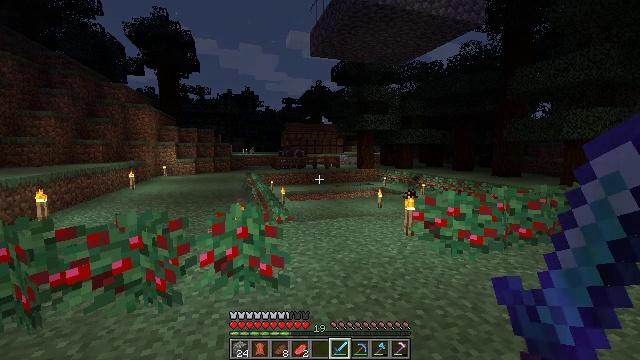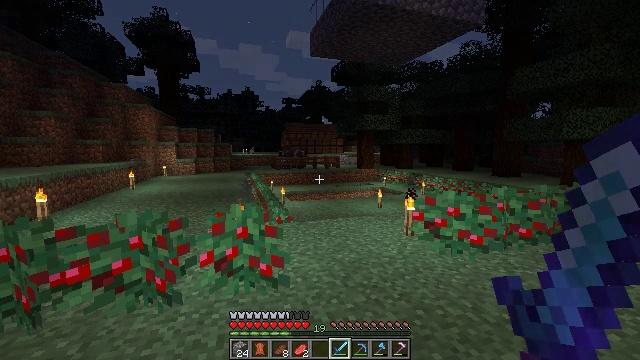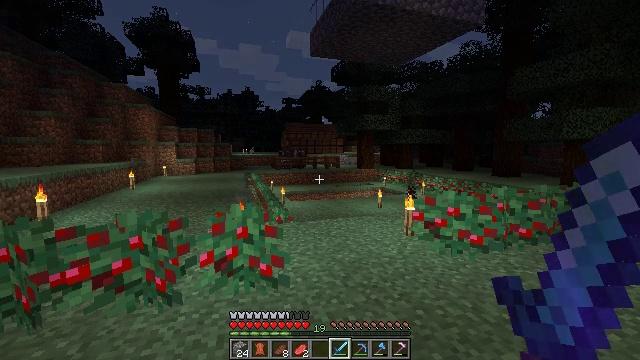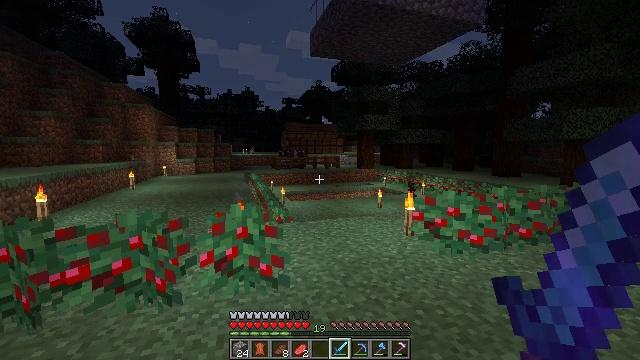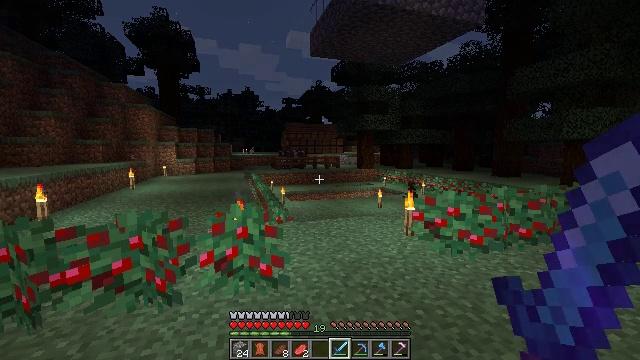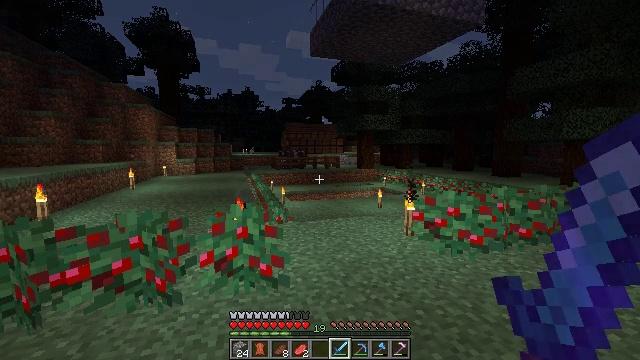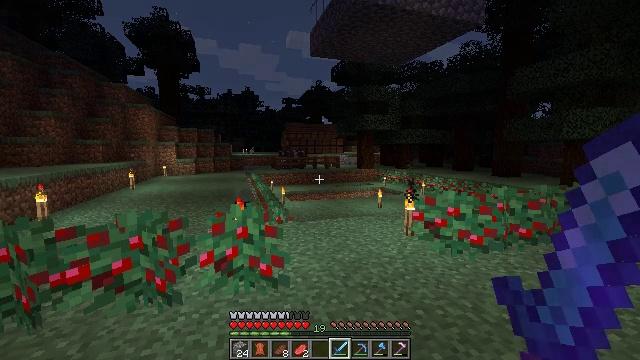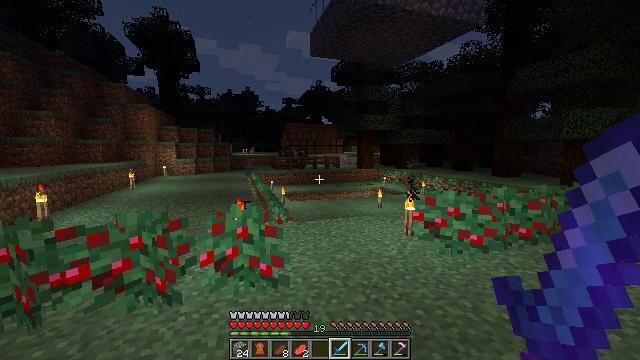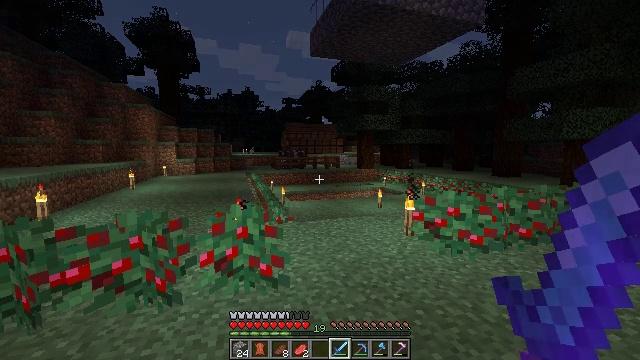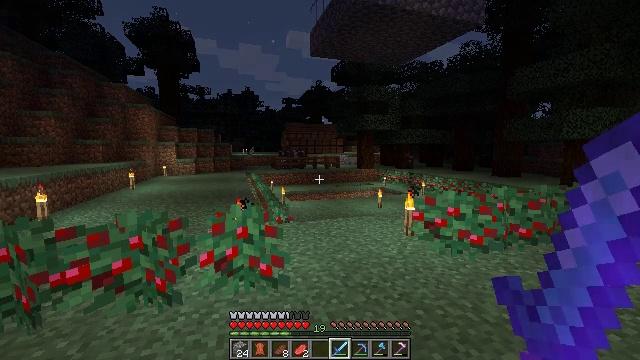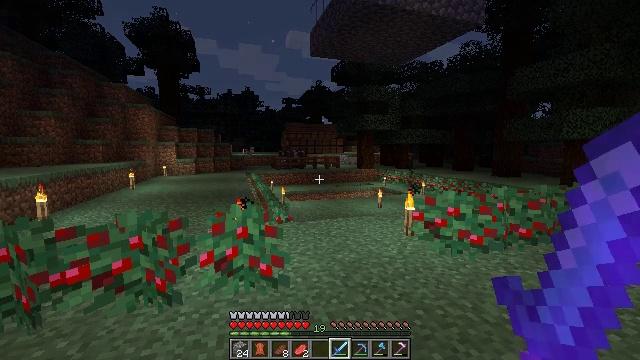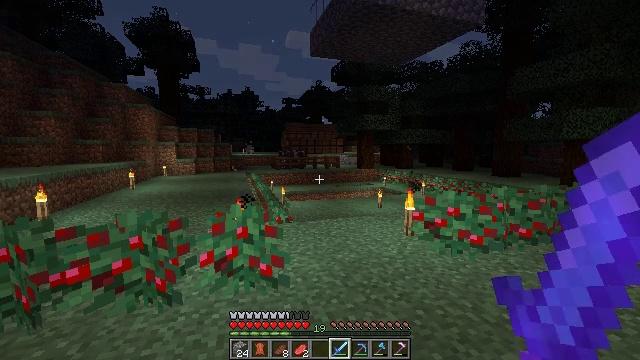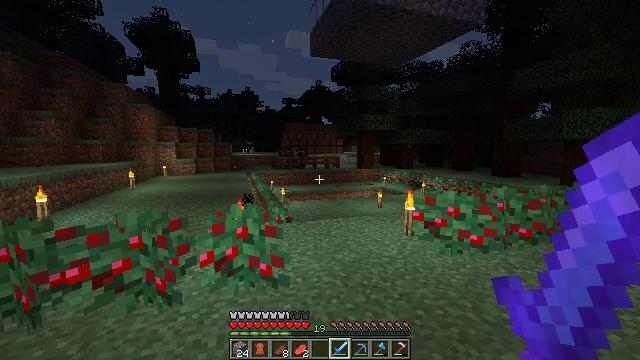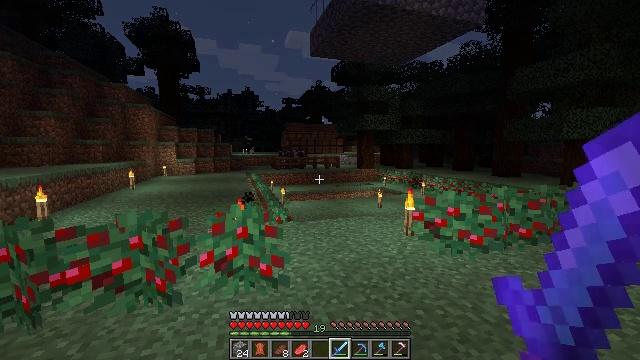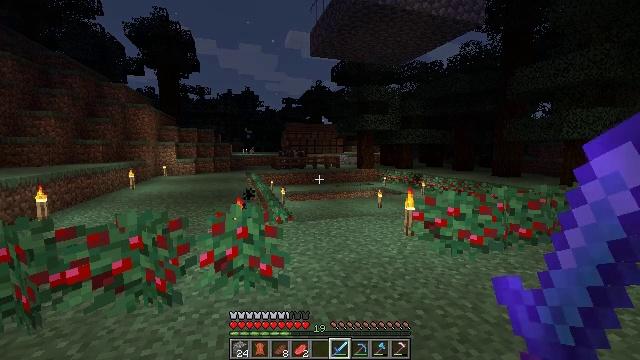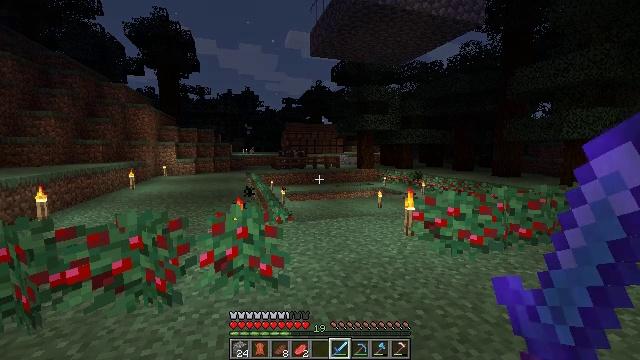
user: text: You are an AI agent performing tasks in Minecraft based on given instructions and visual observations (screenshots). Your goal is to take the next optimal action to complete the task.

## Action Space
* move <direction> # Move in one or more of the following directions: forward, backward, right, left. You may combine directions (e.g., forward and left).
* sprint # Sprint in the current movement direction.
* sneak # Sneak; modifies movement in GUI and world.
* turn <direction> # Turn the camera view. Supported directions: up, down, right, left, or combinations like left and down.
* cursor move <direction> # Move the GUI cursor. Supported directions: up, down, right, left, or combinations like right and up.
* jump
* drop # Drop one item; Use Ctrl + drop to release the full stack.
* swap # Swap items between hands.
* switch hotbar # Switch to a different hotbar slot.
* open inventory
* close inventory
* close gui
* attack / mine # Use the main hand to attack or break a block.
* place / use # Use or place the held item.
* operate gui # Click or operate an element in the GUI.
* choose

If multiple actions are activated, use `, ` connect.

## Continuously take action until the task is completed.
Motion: motion action
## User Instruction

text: Get wheat from the farmland.
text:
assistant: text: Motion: no_op
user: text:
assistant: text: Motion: no_op
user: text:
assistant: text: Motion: no_op
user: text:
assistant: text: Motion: no_op
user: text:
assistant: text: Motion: no_op
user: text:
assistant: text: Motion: no_op
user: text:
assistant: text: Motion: no_op
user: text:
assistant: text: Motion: no_op
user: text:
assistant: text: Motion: no_op
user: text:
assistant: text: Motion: no_op
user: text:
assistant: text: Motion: no_op
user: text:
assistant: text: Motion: no_op
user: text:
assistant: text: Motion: no_op
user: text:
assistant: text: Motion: no_op
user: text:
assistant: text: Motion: no_op
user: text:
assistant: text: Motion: no_op
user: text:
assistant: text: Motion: no_op
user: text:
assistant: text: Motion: attack / mine
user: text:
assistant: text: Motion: attack / mine
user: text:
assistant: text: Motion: attack / mine
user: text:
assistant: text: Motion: no_op
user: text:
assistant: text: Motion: no_op
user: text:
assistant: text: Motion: no_op
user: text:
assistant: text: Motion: no_op
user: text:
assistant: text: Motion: no_op
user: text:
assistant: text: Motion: no_op
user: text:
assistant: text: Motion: no_op
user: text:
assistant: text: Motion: no_op
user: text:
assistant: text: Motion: no_op
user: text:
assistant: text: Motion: no_op